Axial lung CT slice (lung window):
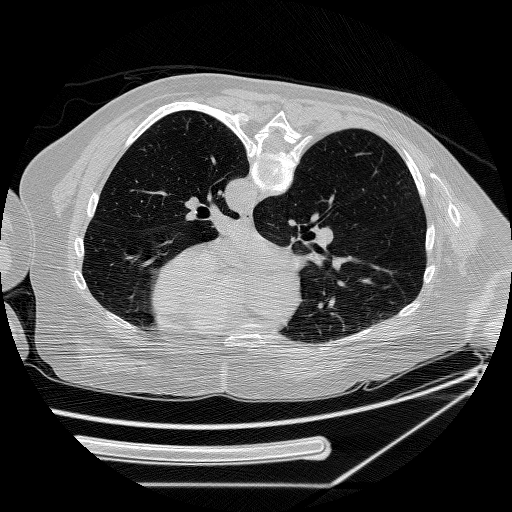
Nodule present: no